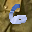
Label: 6